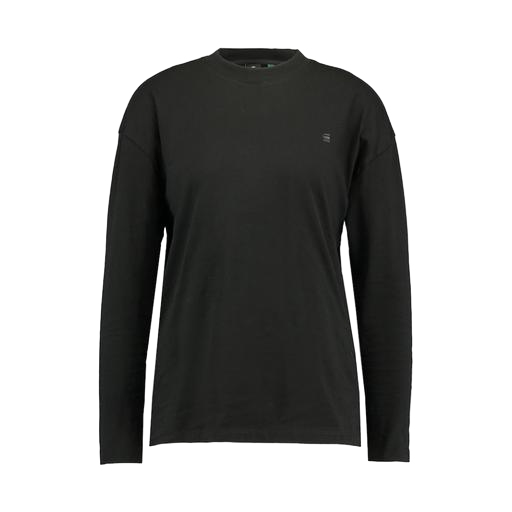
longsleeve t-shirt, ls jersey tee, long t-shirt, white background